Question: My django site have 2 languages and when the language change, nginx hits the cache with old language and language doesn't change (Of course, not cached pages changing). To prevent that I need to add "$sent_http_content_language" variable to my "proxy_cache_key" but not working, even if I tried with :
'''
add_header Test $sent_http_content_language;
'''
<URL>

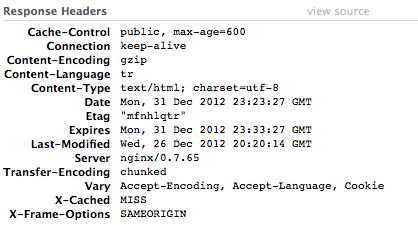
Answer: I'm gonna take a stab... '$sent_http_HEADER' doesn't make a whole lot of sense for a cache key, since that's part of the . nginx doesn't have access to the response until it actually contacts the upstream server and performs the request.
note that there's no way for nginx to tell the upstream server "Hey... based on the response headers, you've just sent, i'll serve the rest of the request from cache".
So... if you can't tell from the that the response is already in cache, you cannot use the cache at all.
One way to resolve this is to use a cookie; you can add the users' language preference to a cookie, which will be returned by the client on subsequent requests. Since that value is present on the request, you can use it in a cache key (like '$cookie_lang', if the response had a 'Set-Cookie: lang=tr').
---
There's a related problem to this; even if you had this sort of caching at the server, using the response's Language header, working; you would still not see an update in the client; because it would be in the . You cannot turn that cache off, and you cannot control it, except with the handful of cache-control headers. From the content you've posted, it looks like they are already set in a sensible way (5 minutes expired, Vary header lists 'cookie'). That means that it's up to you to honor that promise, and change the response content in agreement with those request headers.
Fortunately, adding a cookie to express the language honor the cache-control headers you're using.